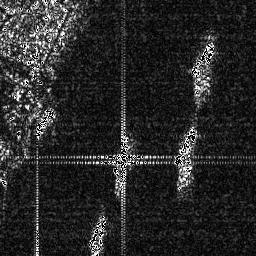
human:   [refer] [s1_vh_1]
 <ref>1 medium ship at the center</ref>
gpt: <box>[[42, 50, 51, 74, 0]]</box>

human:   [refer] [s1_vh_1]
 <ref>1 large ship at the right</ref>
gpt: <box>[[66, 47, 76, 74, 0]]</box>